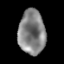
Tissue: lung
Cell type: Others
Senescence score: 0.2337
Nuclear area (px): 1169
Mean DAPI intensity: 130.775